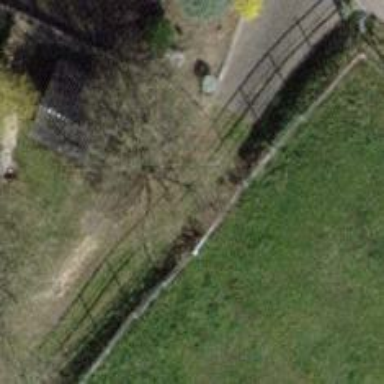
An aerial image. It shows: Grass track with grade3 tracktype.